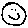
Label: smiley face